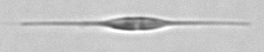
Label: Cylindrotheca